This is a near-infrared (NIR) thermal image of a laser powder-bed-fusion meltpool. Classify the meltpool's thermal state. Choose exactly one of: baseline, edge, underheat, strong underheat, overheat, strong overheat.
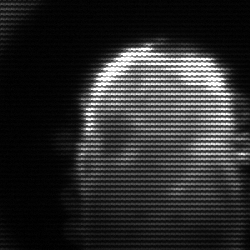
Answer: baseline